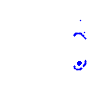
Particle: kaon